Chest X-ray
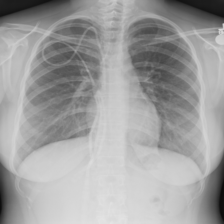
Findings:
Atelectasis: negative
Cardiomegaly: negative
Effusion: negative
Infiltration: negative
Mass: negative
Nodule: negative
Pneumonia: negative
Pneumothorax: negative
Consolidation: negative
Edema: negative
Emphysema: negative
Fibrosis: negative
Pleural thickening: negative
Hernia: negative